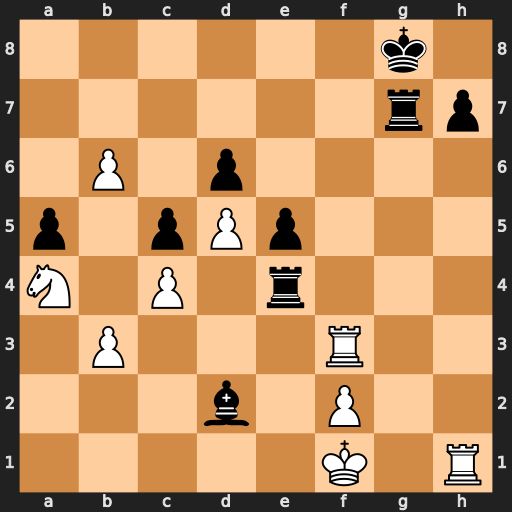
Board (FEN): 6k1/6rp/1P1p4/p1pPp3/N1P1r3/1P3R2/3b1P2/5K1R
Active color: w
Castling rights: -
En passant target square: -
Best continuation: Rg3 Rxg3 fxg3